Question: I run localhost (xampp) in Opera browser, and if I try to watch the code there's unfriendly links everywhere. Is this some browser virus? And what does ':root' do? How can I get rid of that?
Here's a link example:
'''
:root a[href^="http://adultgames.xxx/"]
'''

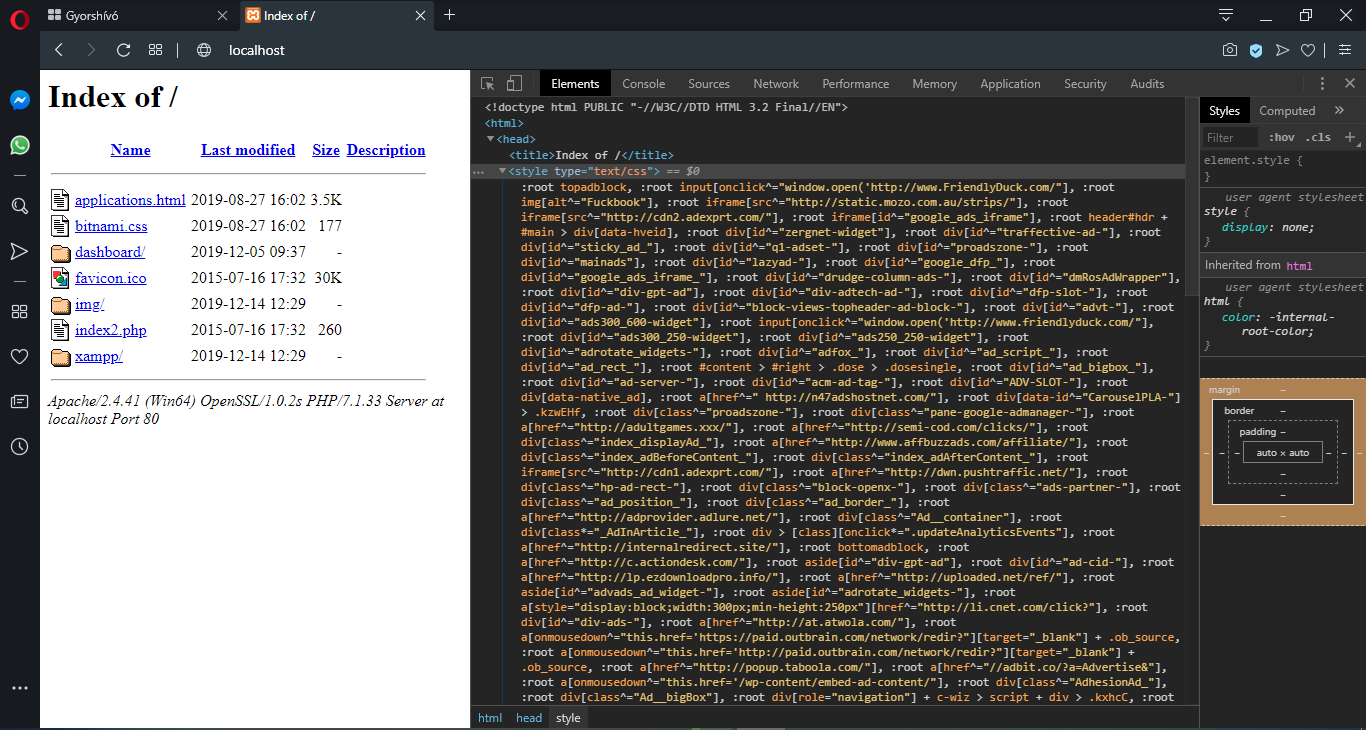
Answer: I have noticed the same thing in Opera (and to some degree in Brave) on Fedora 30, but not in Firefox on Ubuntu 19.10. I suspect it is related to the way that the browsers block ads.
If you inspect the same page with another browser (e.g. Firefox or Chrome) you won't see that same code. Disabling the privacy protection within the browser--Opera's is the blue shield with the checkmark--should make that code that you highlighted go away. I'm not sure if the change is instantaneous or if you have to refresh the page in order to see the difference.
This is more of a comment than an answer (not enough reputation to comment), so this will probably get buried, ultimately.